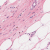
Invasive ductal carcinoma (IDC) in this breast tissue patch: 0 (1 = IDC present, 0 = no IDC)